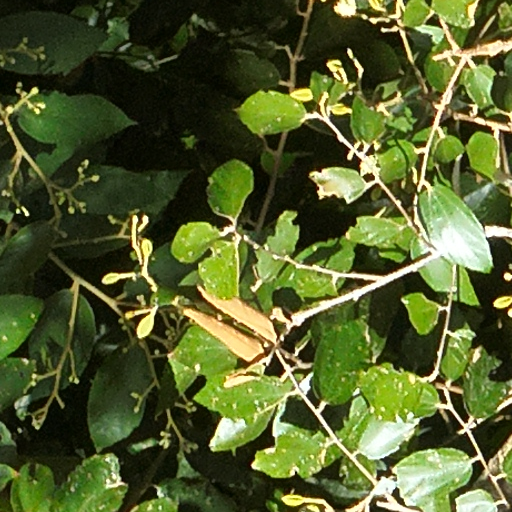
Species: Luehea seemannii
GBIF accepted scientific name: Luehea seemannii
Crown area (m\u00b2): 114.891